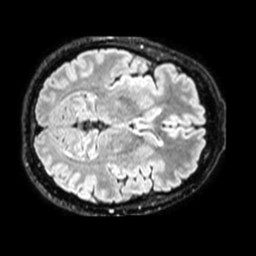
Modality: FLAIR
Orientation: axial
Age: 34
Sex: female
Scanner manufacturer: philips
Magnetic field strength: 1.5 T
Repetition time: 4.8 s
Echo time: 0.3438 s